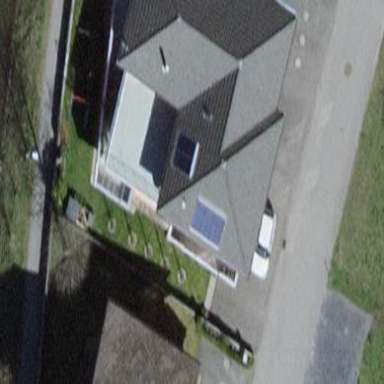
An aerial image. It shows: Semidetached house.